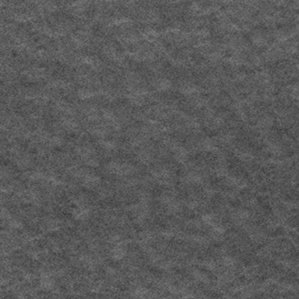
Label: frost